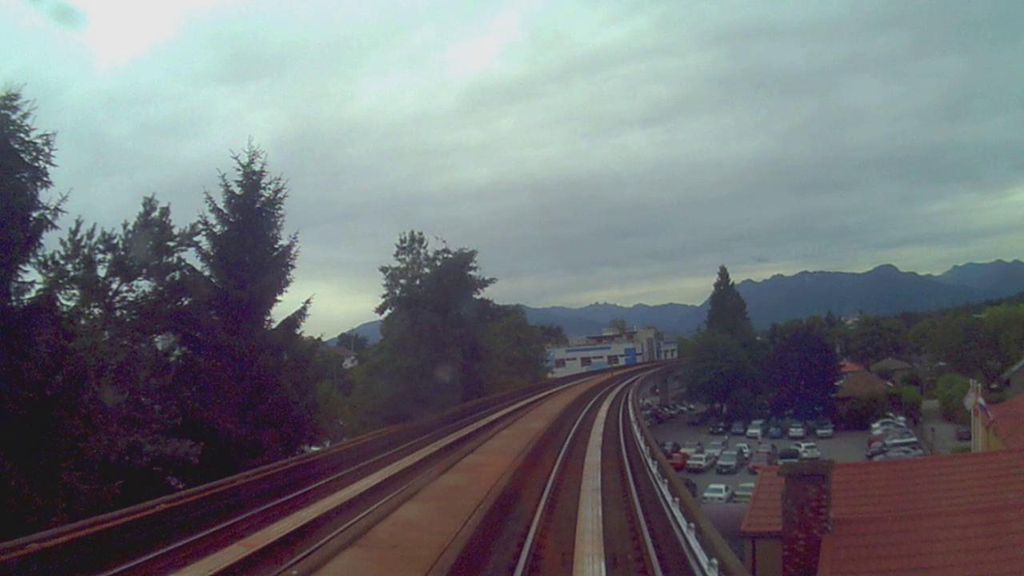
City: vancouver